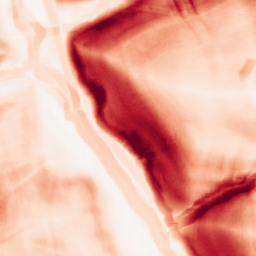
Category: morphological
Decomposition family: morphological_square
Decomposition parameters: operation: gradient
size: 10
Upsampling method: regularized
Upsampling parameters: scale: 2
lambda_reg: 0.01
Upsampling scale: 2